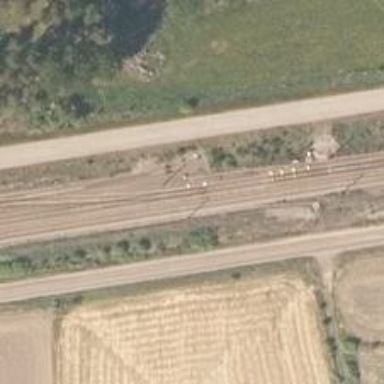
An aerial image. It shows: Rail siding with electrified contact lines.